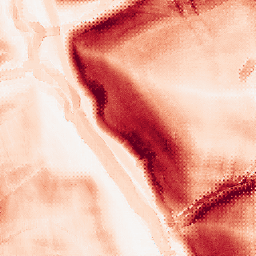
Category: morphological
Decomposition family: morphological_gradient
Decomposition parameters: size: 10
shape: square
Upsampling method: regularized
Upsampling parameters: scale: 2
lambda_reg: 0.1
Upsampling scale: 2